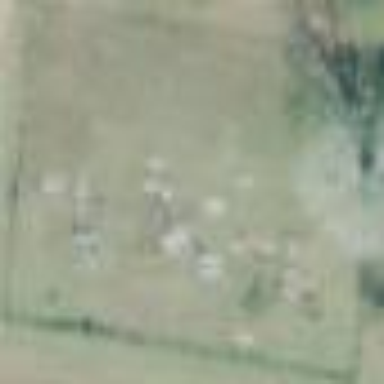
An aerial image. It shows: Cemetery.